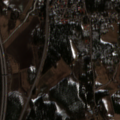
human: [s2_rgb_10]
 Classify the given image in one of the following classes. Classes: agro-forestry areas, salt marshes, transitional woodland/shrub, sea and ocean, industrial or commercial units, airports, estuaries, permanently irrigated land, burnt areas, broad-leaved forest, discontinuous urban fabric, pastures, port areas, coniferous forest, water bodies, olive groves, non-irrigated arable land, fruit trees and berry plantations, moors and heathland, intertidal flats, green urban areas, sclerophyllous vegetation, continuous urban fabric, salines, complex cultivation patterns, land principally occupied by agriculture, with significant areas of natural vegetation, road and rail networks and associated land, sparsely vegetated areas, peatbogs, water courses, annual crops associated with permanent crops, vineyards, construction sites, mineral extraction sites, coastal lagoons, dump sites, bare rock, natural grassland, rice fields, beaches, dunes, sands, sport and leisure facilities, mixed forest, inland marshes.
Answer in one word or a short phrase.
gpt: discontinuous urban fabric, land principally occupied by agriculture, with significant areas of natural vegetation, mixed forest